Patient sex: M
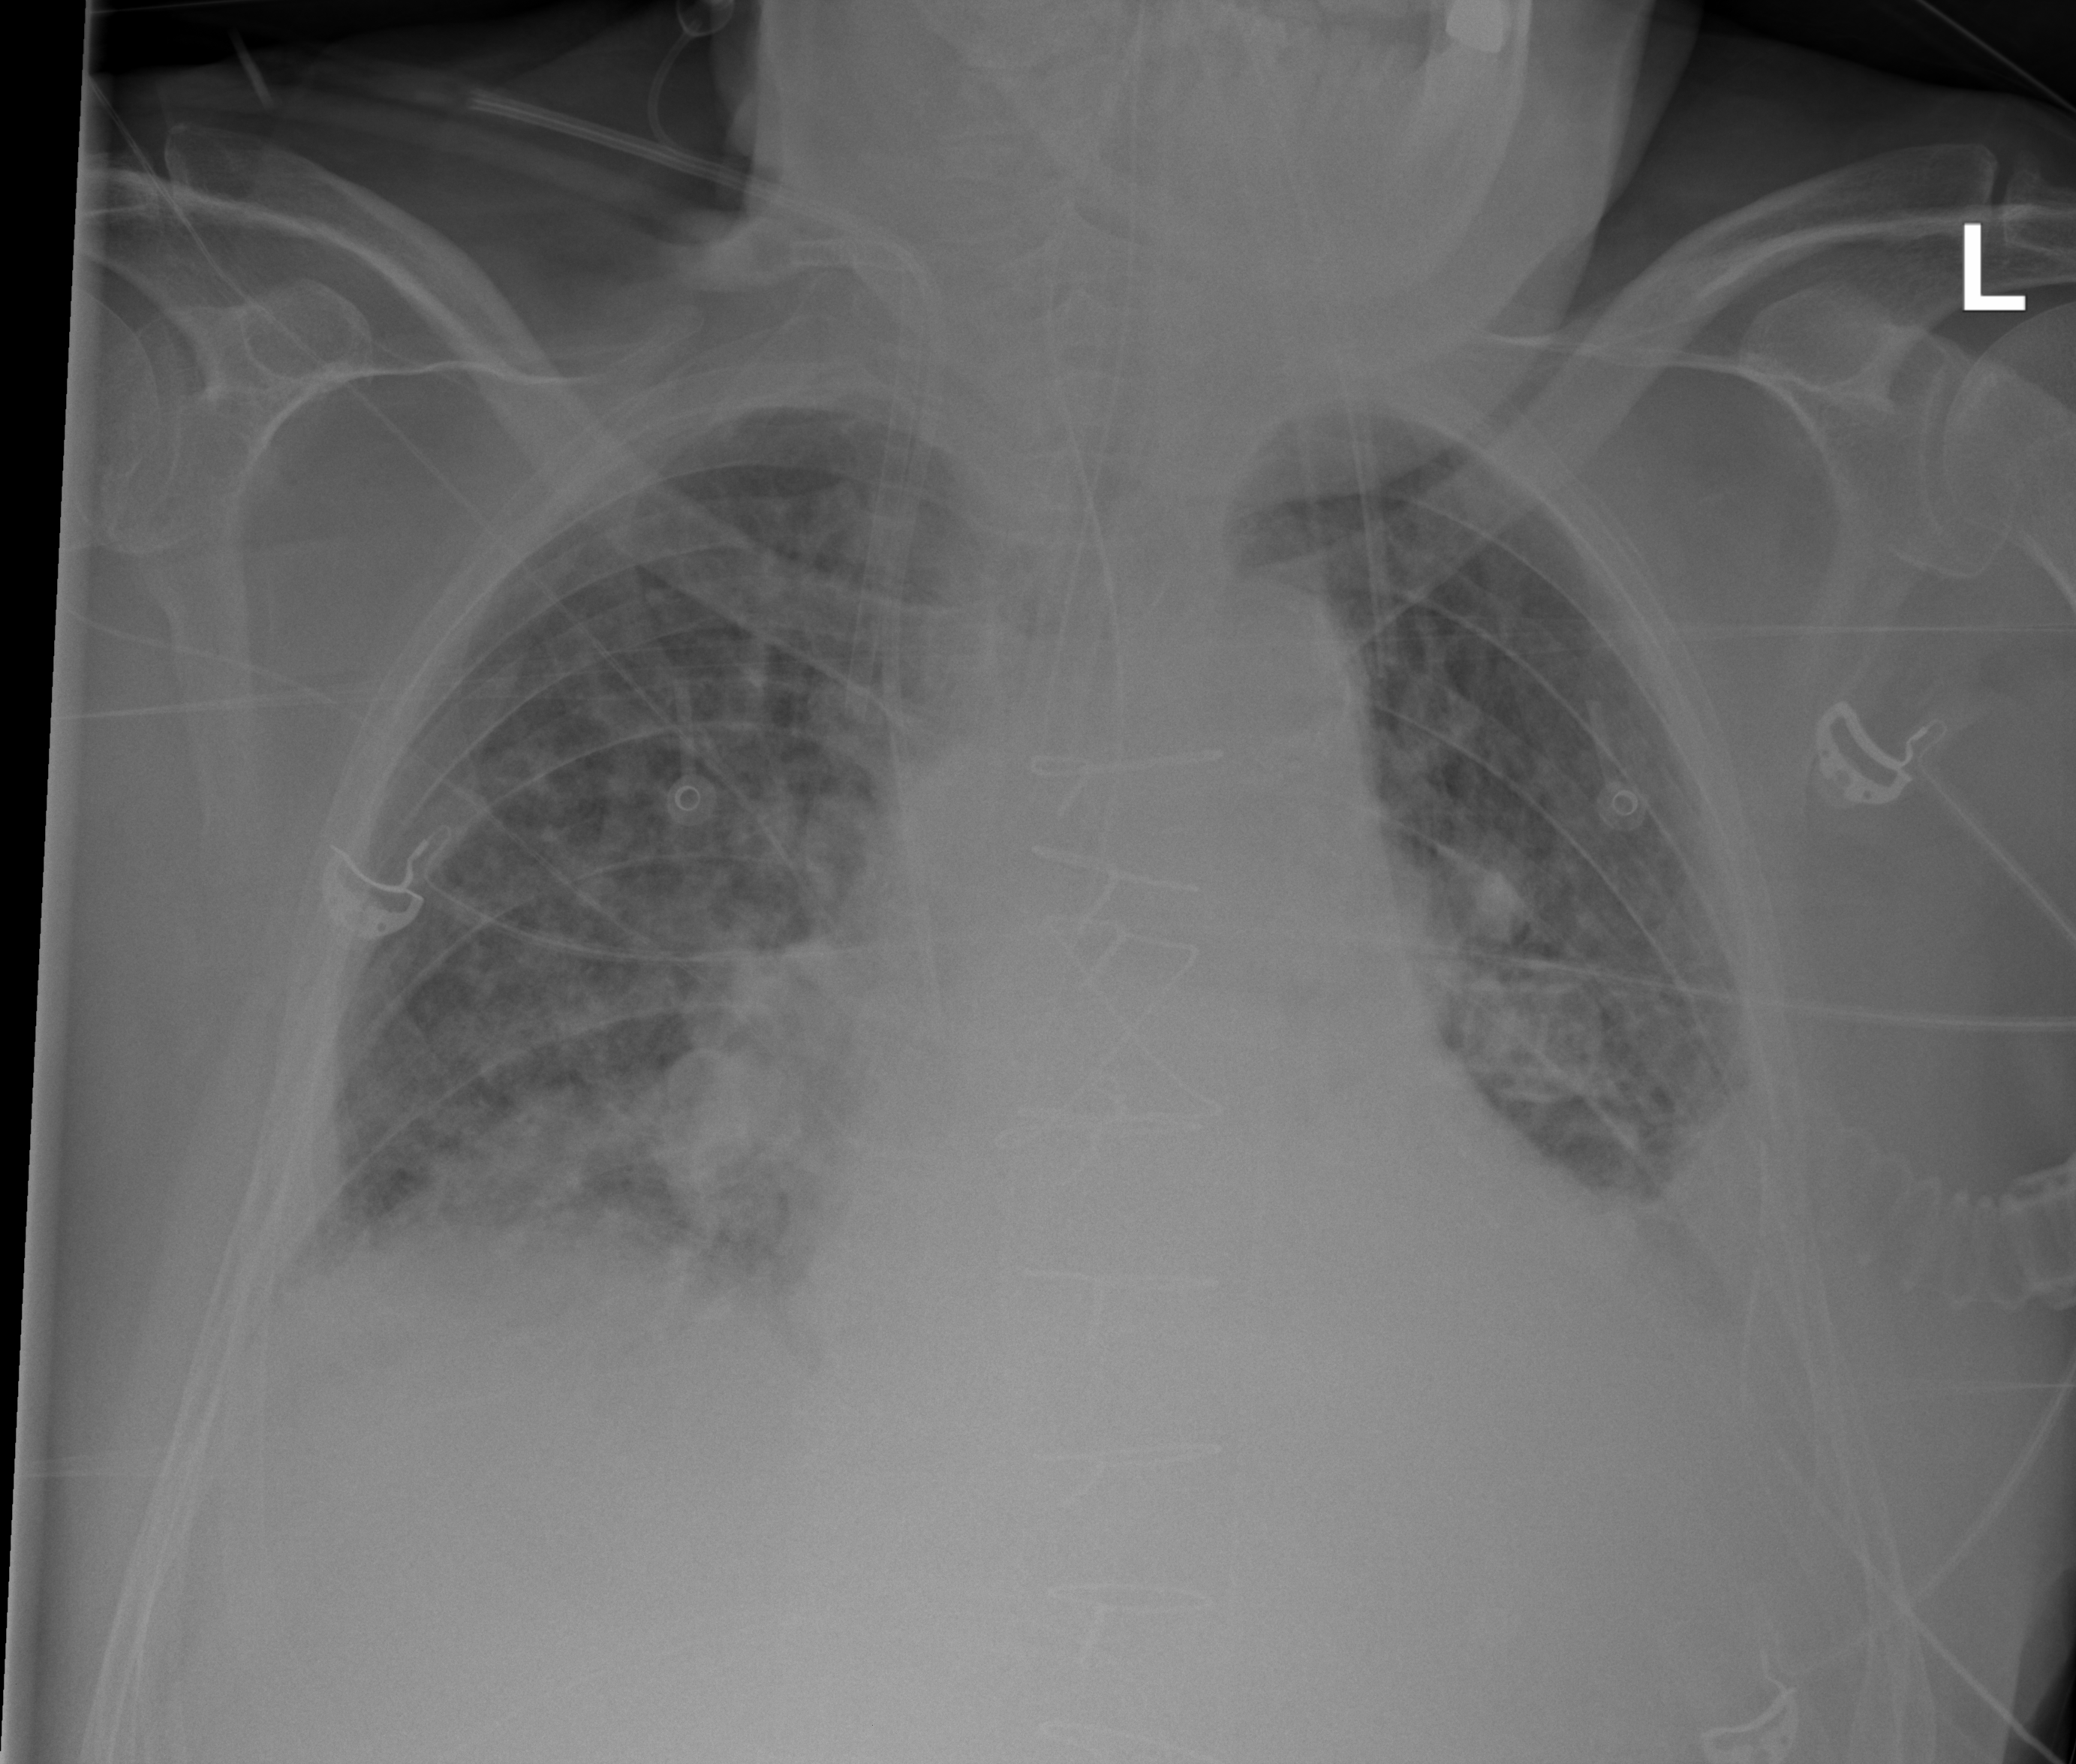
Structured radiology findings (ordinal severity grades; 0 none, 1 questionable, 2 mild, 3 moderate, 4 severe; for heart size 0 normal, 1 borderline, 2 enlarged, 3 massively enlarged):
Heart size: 2
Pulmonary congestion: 3
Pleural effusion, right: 2
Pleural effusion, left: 2
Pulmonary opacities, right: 3
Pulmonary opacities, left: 3
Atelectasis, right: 2
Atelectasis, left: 2